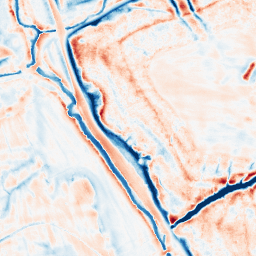
Category: edge_preserving
Decomposition family: bilateral
Decomposition parameters: d: 21
sigma_color: 75
sigma_space: 100
Upsampling method: cubic_catmull_rom
Upsampling parameters: scale: 4
Upsampling scale: 4